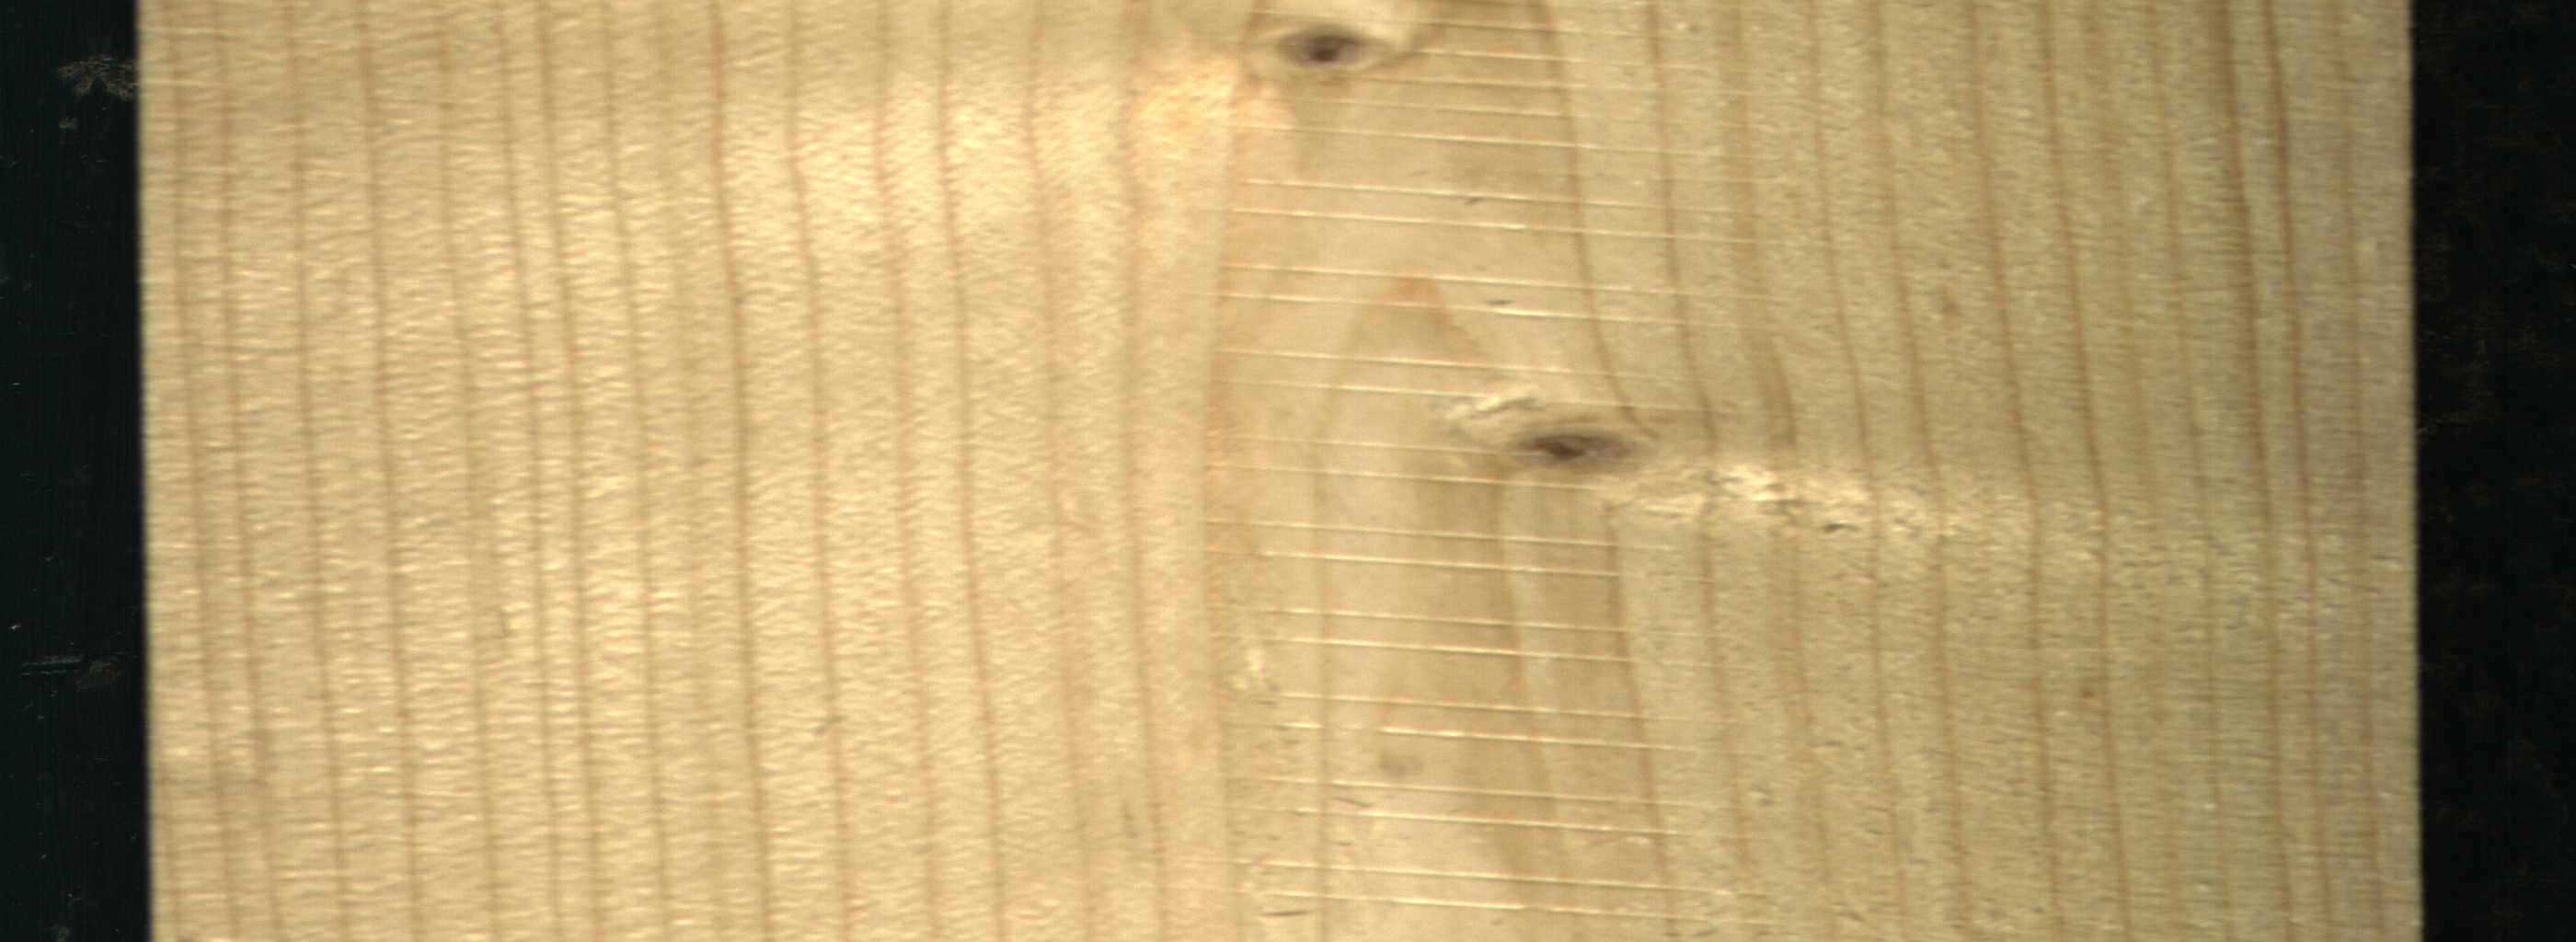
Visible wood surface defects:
Live_Knot
Live_Knot